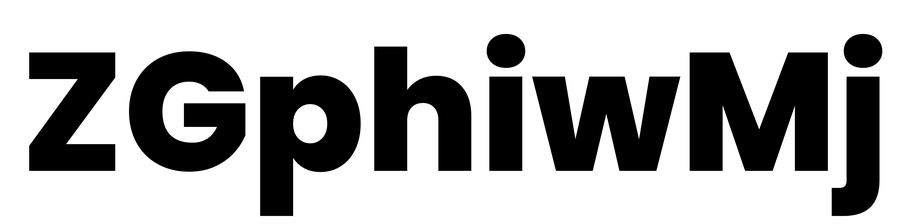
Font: Poppins-ExtraBold